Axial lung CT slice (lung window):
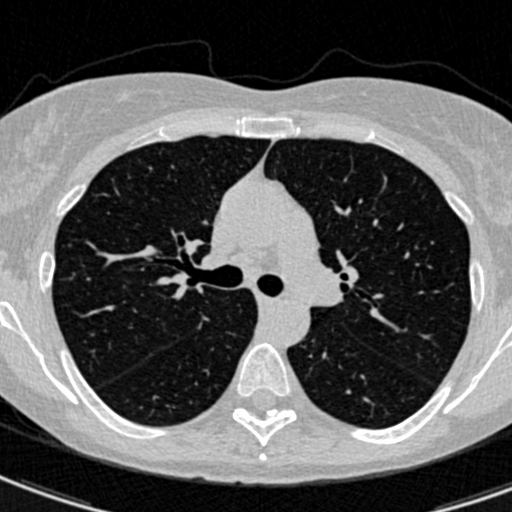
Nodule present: no